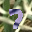
Label: 7